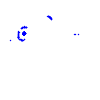
Particle: pion